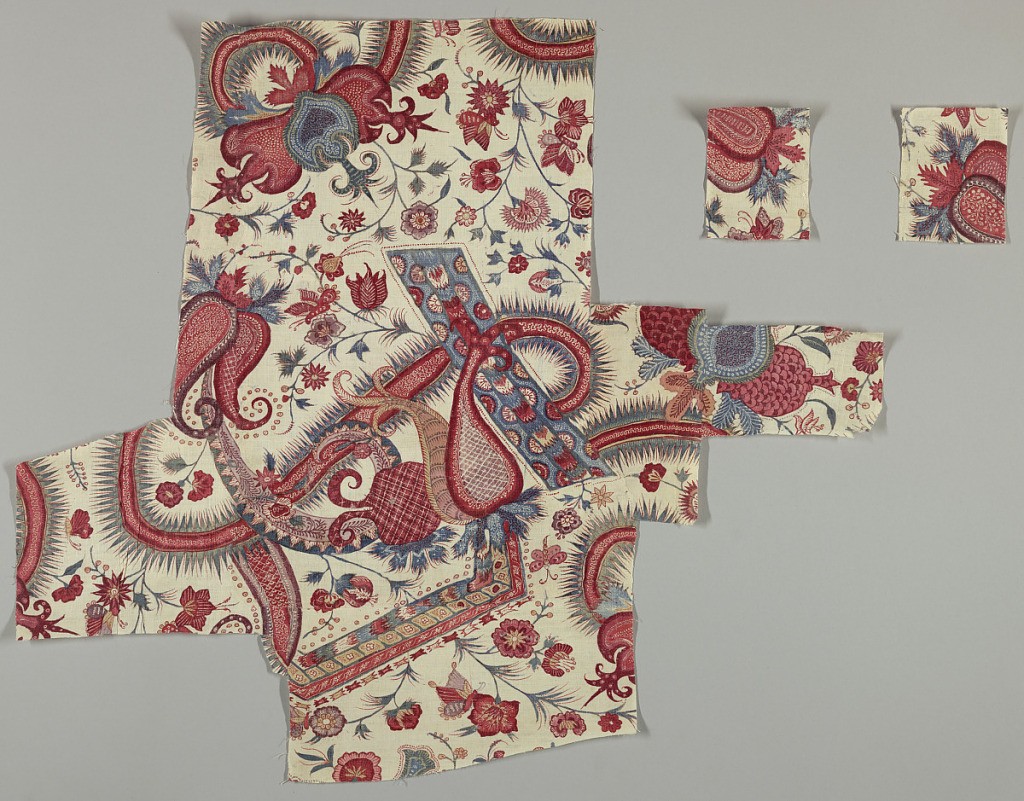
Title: Chintz fragments
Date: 18th century
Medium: cotton Technique: mordants for 3 reds, black and 2 purples applied over resist; dyed; blue applied by immersion over resist; yellow applied by brush; chintz on plain weave
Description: Bars and exotic organic shapes. Component A is five pieces pasted together.